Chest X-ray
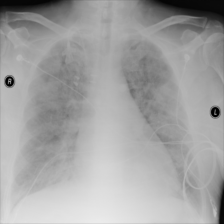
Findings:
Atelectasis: negative
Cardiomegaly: negative
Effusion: negative
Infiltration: negative
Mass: negative
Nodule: negative
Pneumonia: negative
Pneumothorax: negative
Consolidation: negative
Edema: negative
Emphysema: negative
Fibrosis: negative
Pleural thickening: negative
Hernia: negative